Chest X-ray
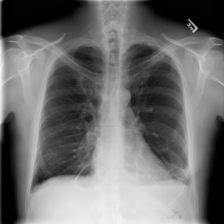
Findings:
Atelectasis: negative
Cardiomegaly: negative
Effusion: positive
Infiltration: positive
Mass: negative
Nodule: negative
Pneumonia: negative
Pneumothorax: negative
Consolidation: negative
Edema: negative
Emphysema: negative
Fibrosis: negative
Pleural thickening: positive
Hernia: negative